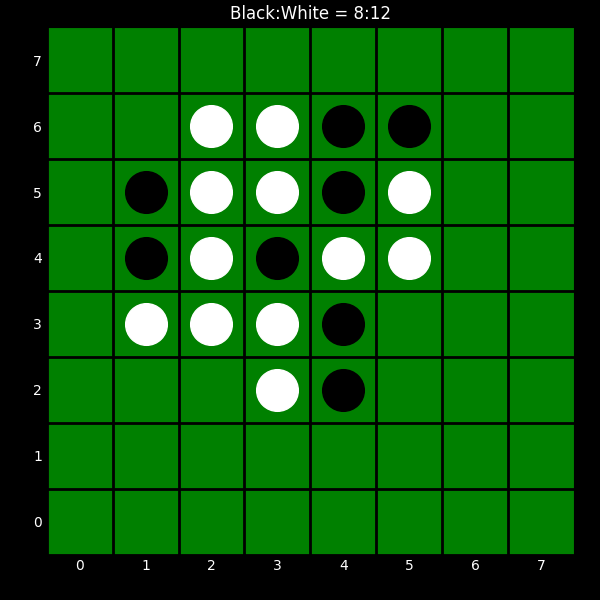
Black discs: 8
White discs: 12